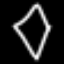
Label: diamond